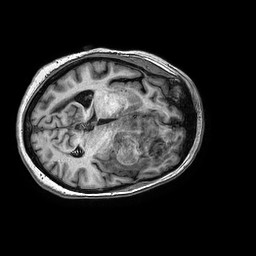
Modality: T1w
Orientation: axial
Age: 55
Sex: female
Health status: ill
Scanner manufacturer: philips
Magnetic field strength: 3 T
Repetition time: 0.006754 s
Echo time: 0.003036 s